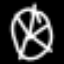
Label: clock